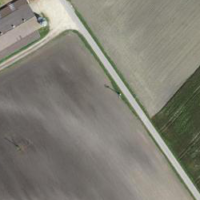
EUNIS habitat code: 52
Species observed at this site:
Fagus sylvatica